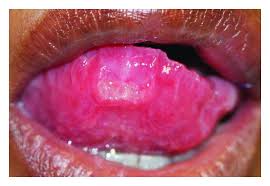
Condition: Mouth Ulcer